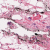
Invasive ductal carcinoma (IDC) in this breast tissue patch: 0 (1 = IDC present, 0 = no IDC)